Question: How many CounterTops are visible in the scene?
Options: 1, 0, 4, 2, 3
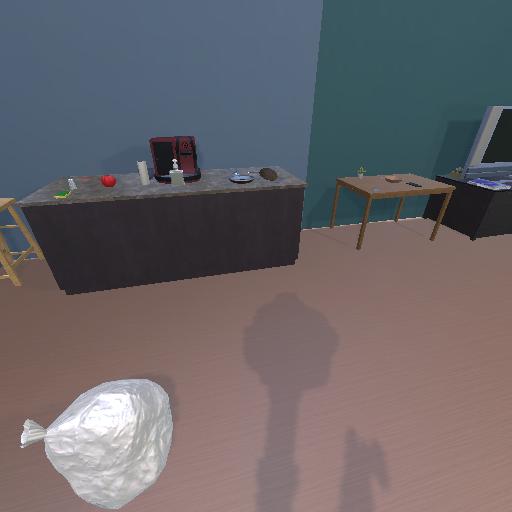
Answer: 1